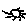
Label: sun